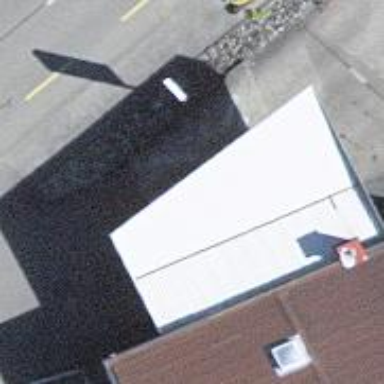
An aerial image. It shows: Fuel station.